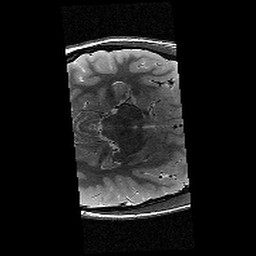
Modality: T2w
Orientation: axial
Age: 14
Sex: female
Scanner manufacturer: siemens
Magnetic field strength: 3 T
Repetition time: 9.23 s
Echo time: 0.067 s